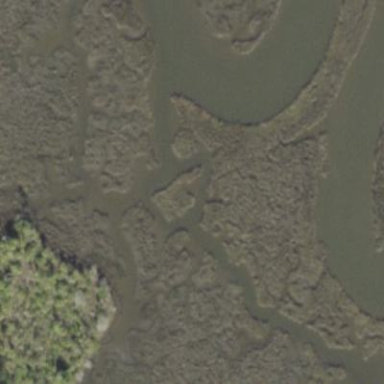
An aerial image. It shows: Tidalflat wetland in natural setting.